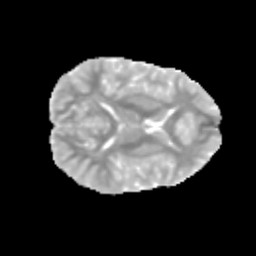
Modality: MD
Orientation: axial
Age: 11
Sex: male
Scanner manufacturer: siemens
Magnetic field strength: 3 T
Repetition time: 3.8 s
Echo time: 0.07 s